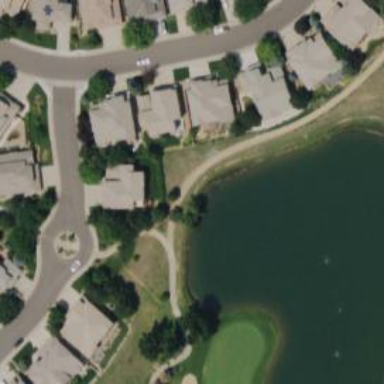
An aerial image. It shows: Path for golf carts.